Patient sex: M
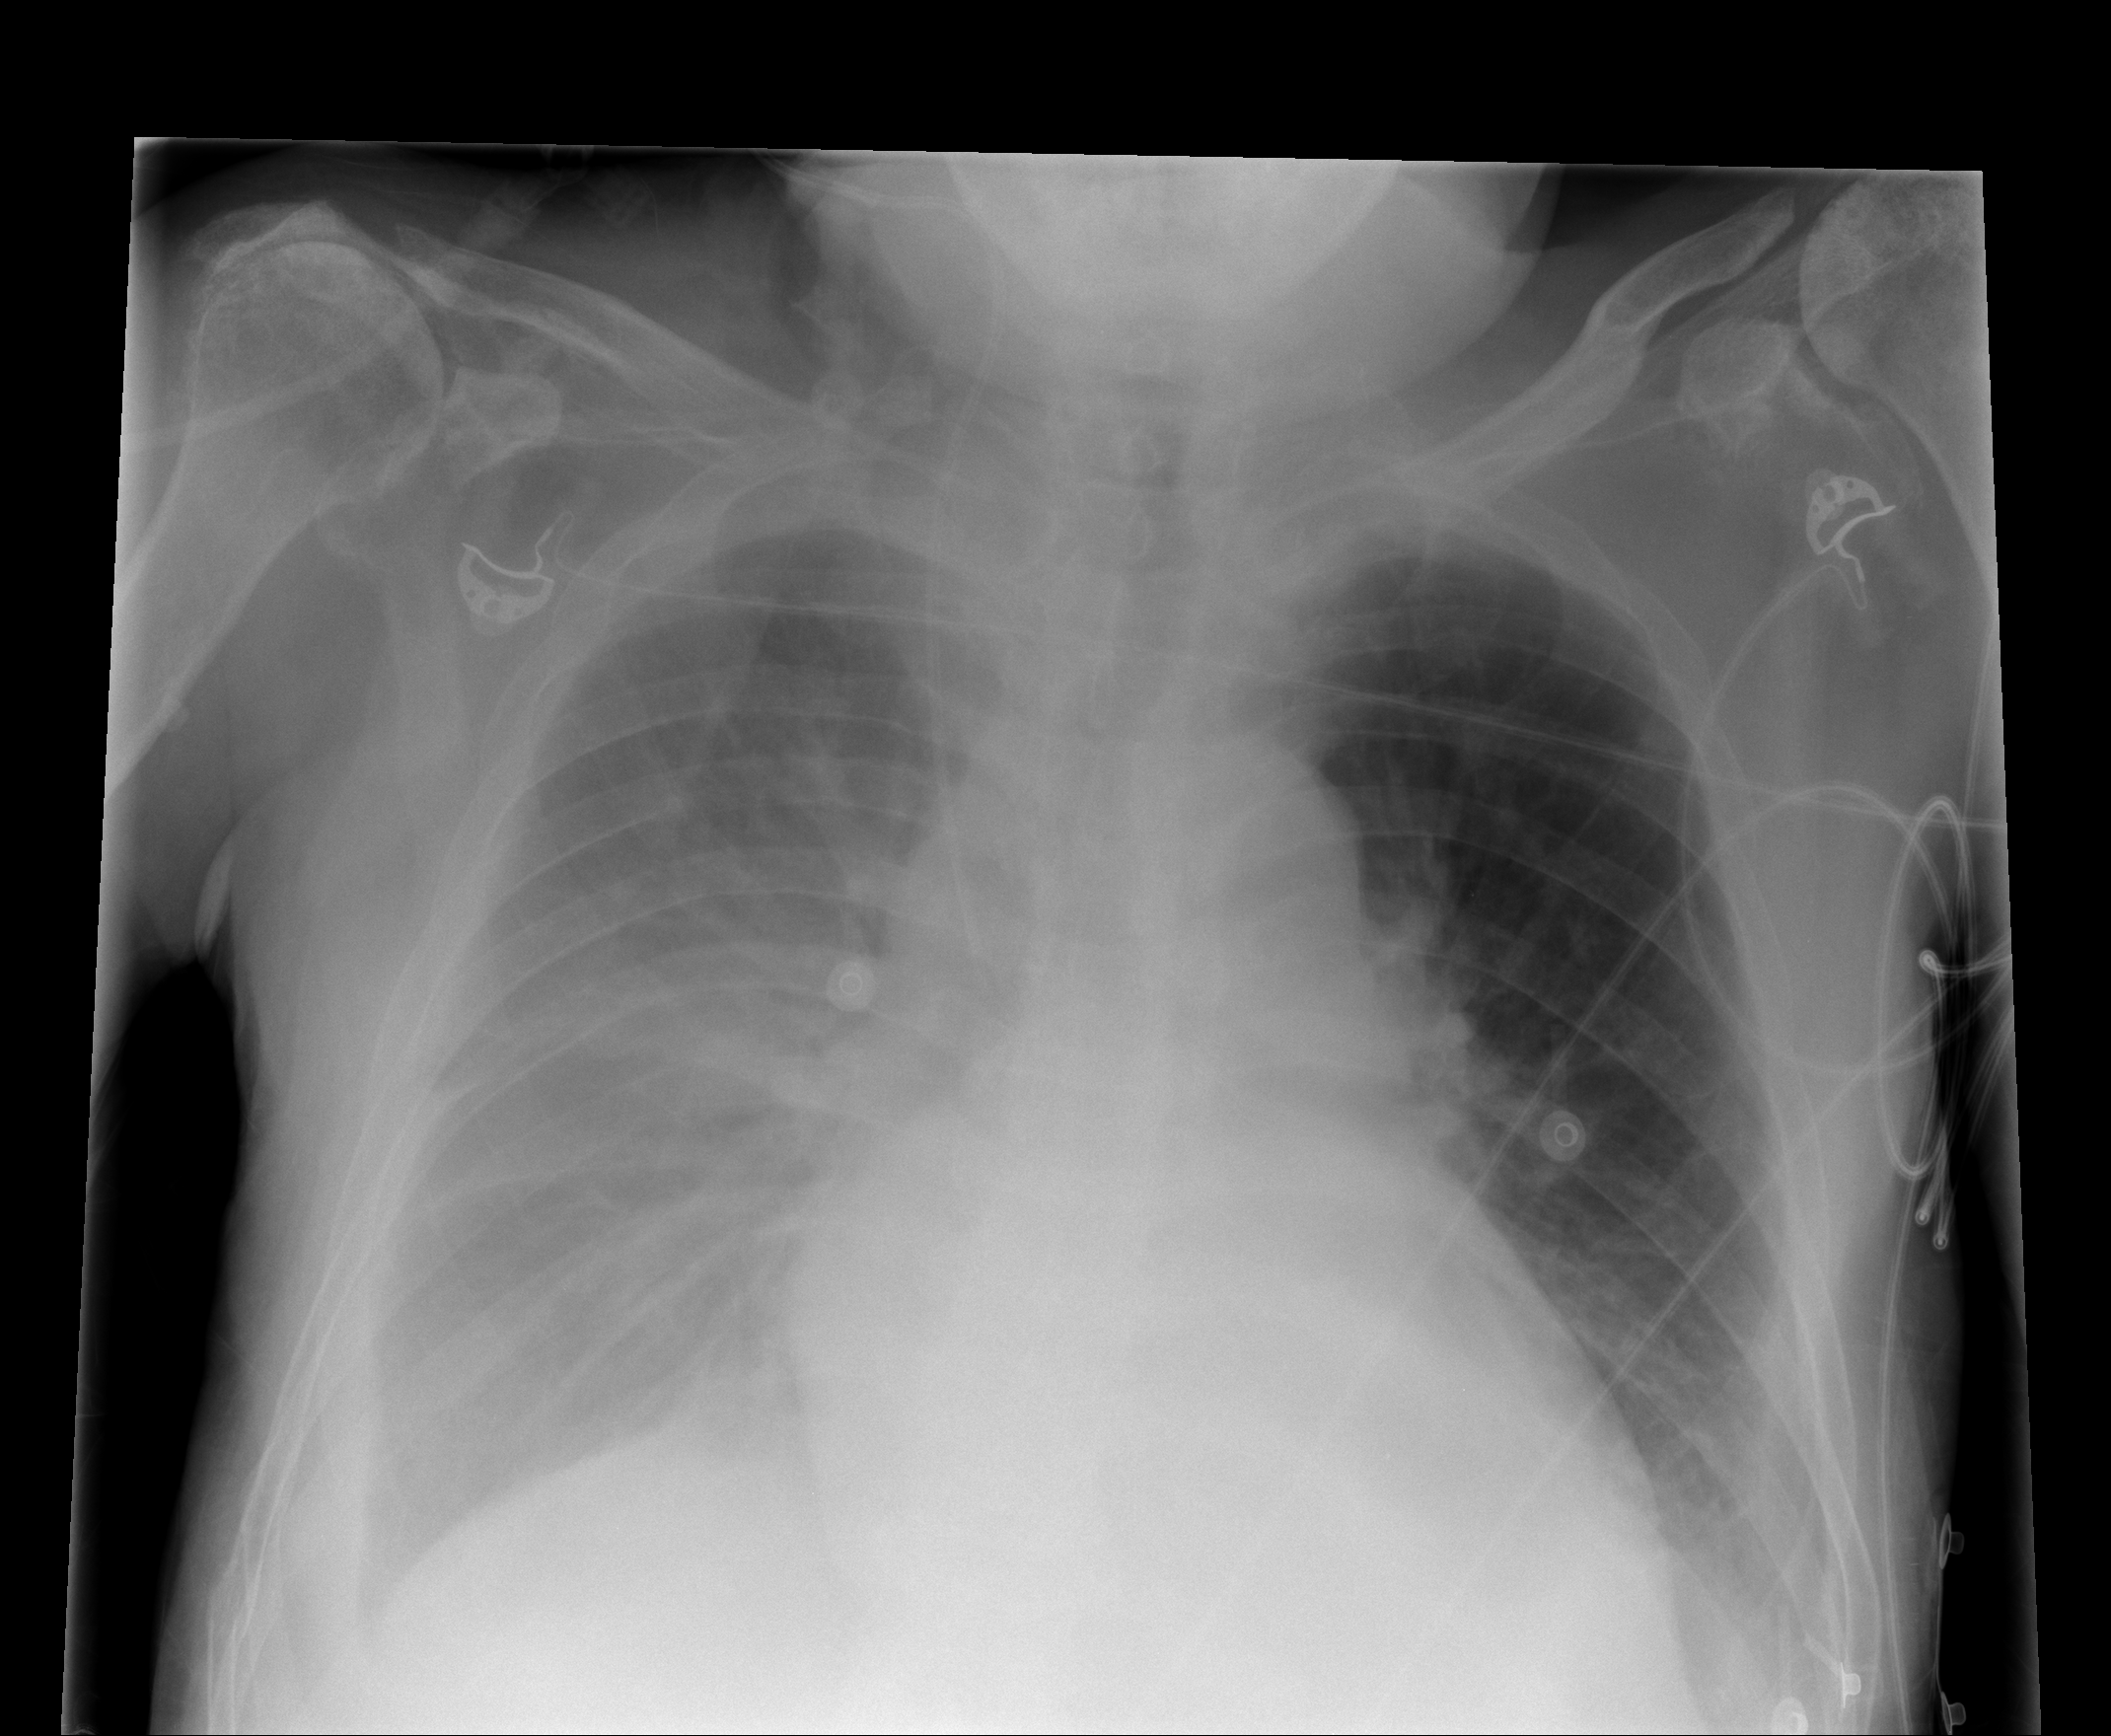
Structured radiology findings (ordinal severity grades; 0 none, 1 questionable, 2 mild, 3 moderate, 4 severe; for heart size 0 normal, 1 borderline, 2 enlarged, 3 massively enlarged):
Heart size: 2
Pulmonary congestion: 2
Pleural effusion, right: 3
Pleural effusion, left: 2
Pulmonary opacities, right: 0
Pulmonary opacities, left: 0
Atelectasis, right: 2
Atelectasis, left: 2